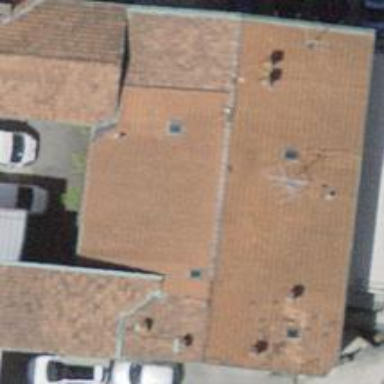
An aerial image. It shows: Commercial building.